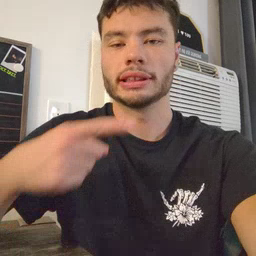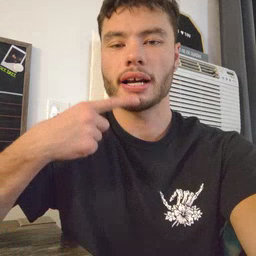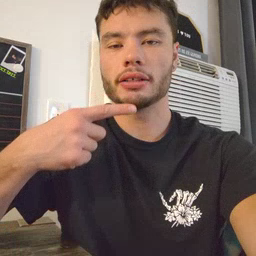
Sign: say